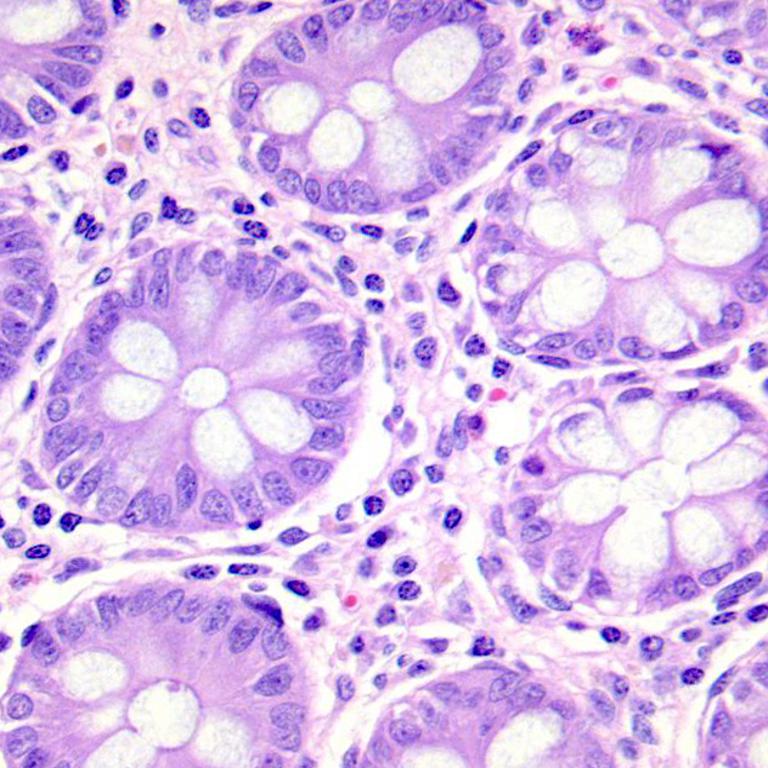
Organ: colon
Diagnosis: benign